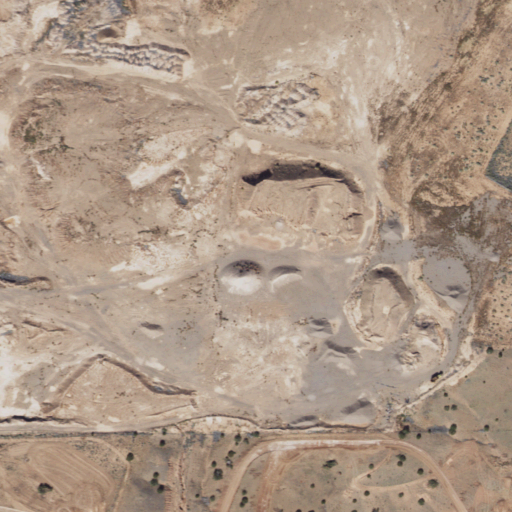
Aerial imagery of mountain in Arizona named Red Hill containing only shrub